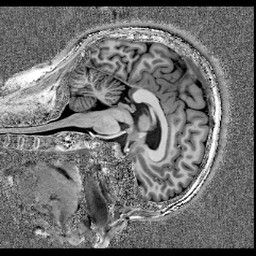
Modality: T1w
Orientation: sagittal
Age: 28
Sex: female
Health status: healthy
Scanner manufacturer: siemens
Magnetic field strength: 7 T
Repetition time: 4.3 s
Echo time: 0.00227 s